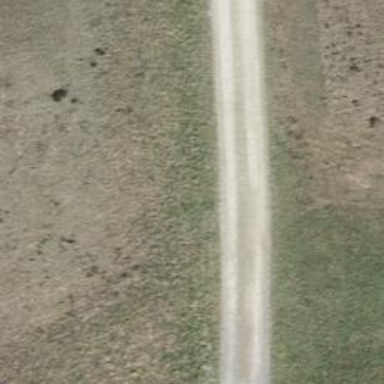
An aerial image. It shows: Compacted track with grade2 surface.